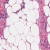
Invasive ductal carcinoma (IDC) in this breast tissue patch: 1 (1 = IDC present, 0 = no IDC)